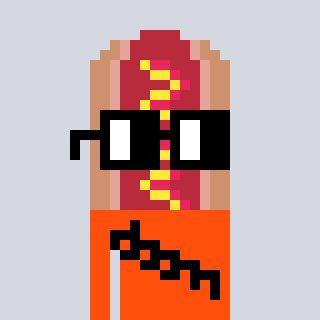
a pixel art character with square black glasses, a hotdog-shaped head and a orange-colored body on a cool background